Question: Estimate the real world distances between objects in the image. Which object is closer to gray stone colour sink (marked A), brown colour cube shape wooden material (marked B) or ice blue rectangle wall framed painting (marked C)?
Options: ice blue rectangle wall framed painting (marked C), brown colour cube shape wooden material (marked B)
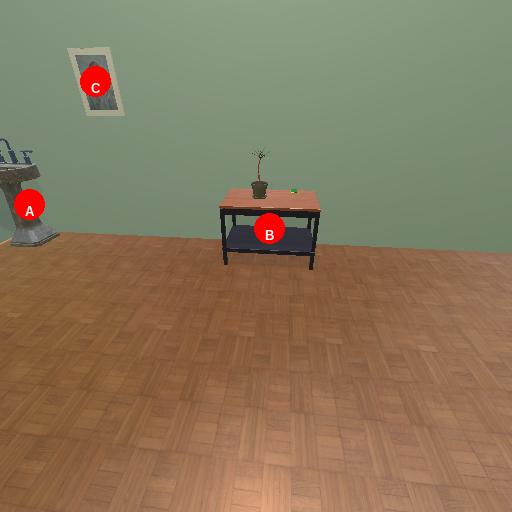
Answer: ice blue rectangle wall framed painting (marked C)